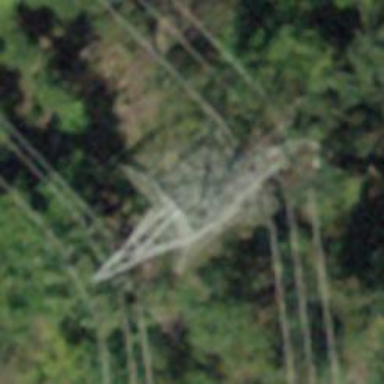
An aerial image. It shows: Power line in the image.